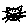
Label: cat